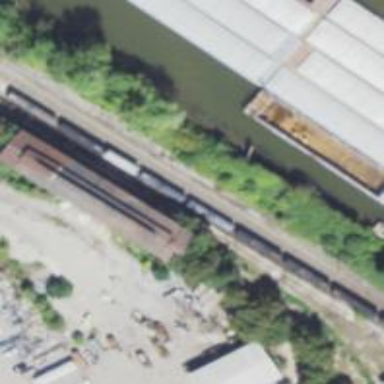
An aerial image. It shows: Railway siding with rails.